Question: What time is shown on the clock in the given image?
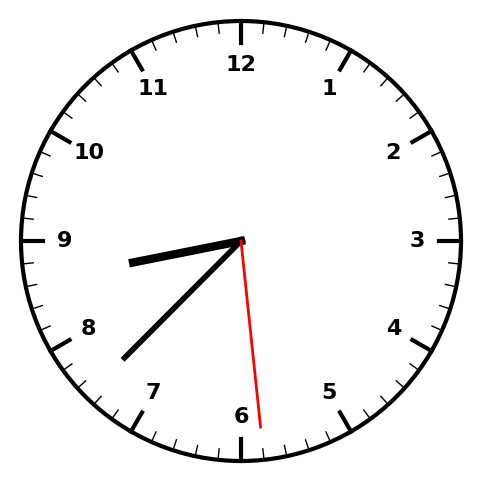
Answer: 08:37:29